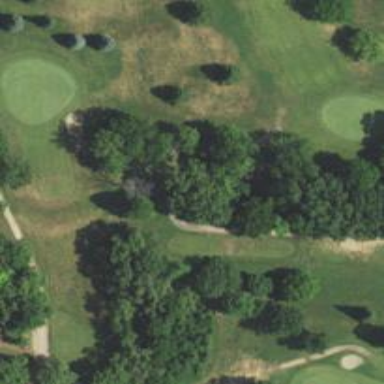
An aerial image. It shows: Path for both road and golf.